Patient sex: M
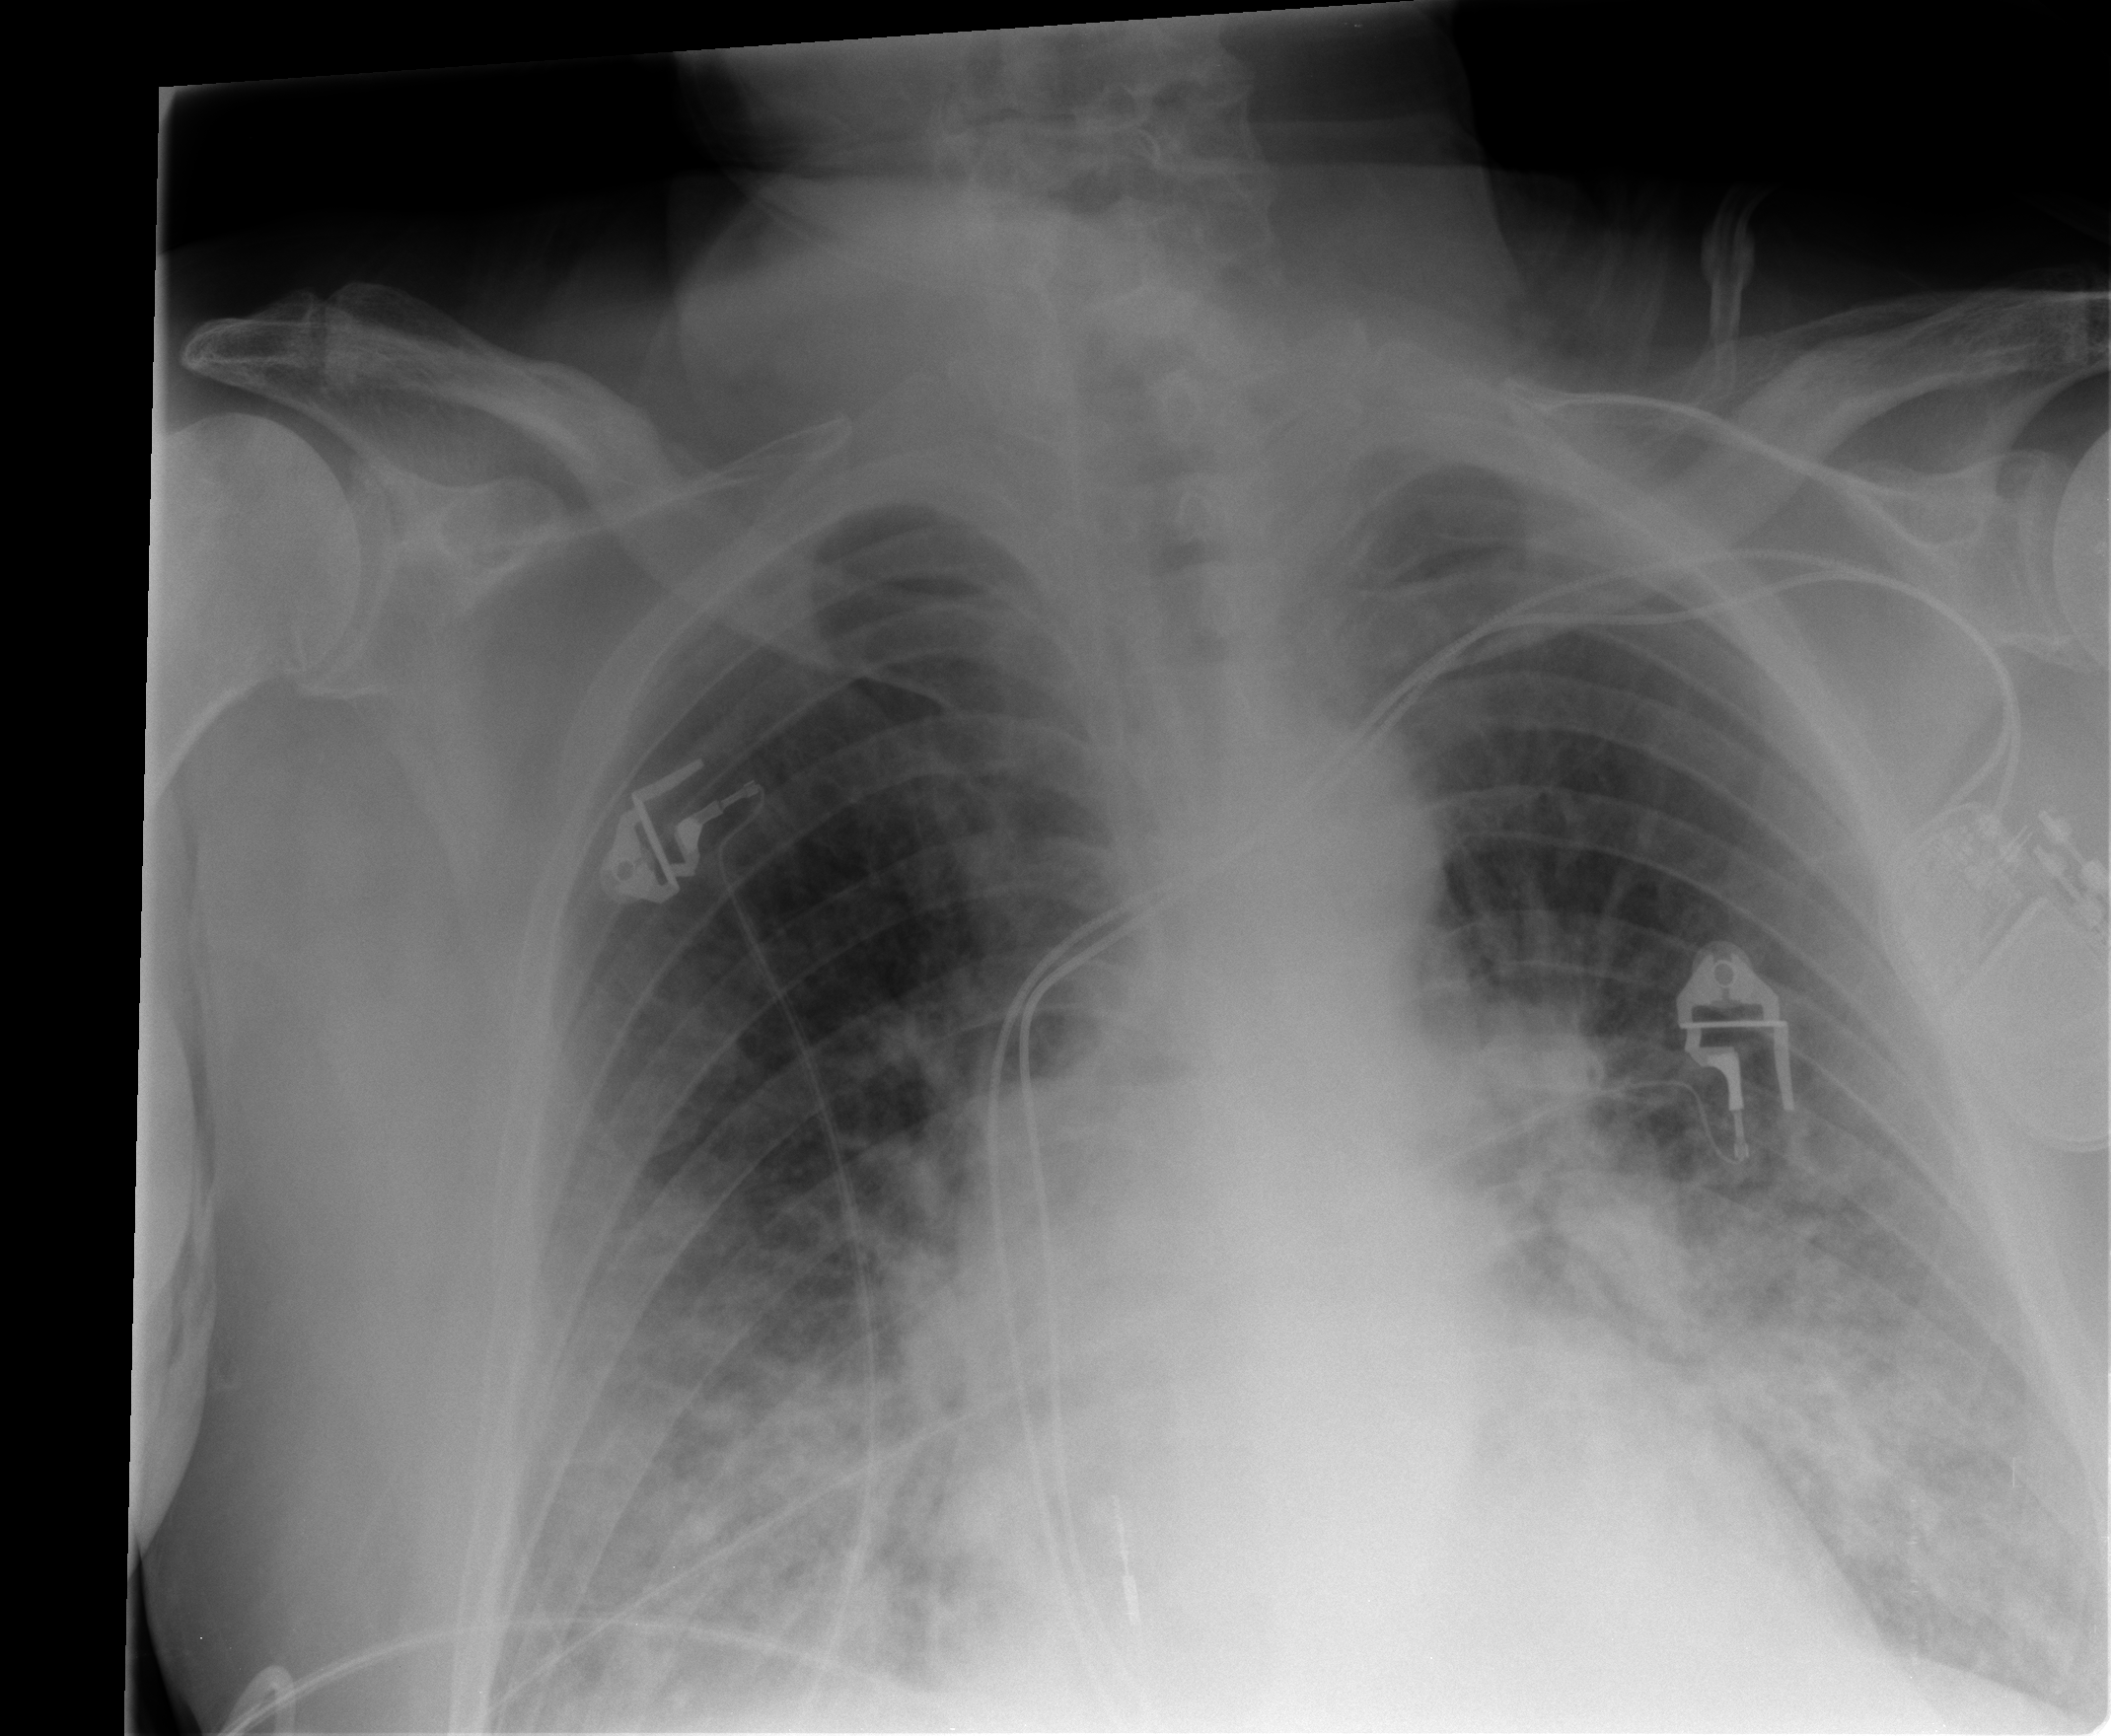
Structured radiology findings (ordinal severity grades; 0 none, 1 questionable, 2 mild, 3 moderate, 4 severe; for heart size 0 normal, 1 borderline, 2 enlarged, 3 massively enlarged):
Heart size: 2
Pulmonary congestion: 2
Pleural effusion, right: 0
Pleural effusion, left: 0
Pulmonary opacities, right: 2
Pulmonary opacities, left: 3
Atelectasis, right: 2
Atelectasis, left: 2